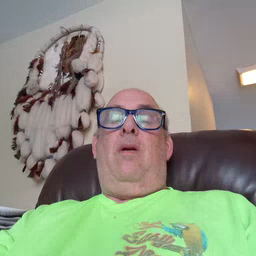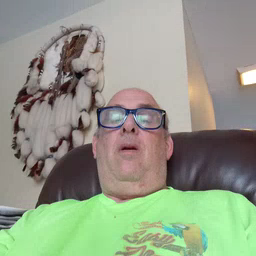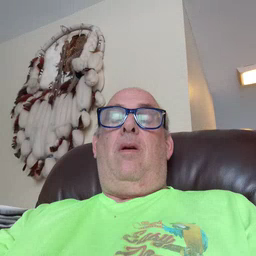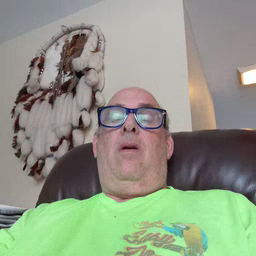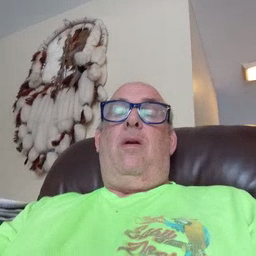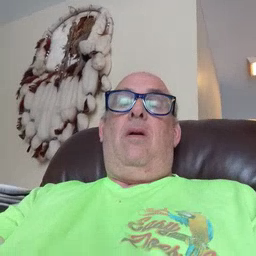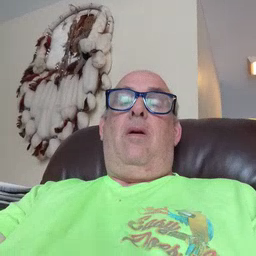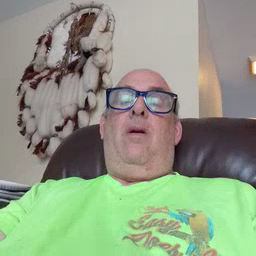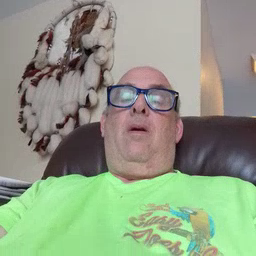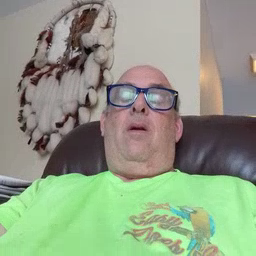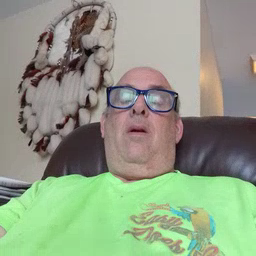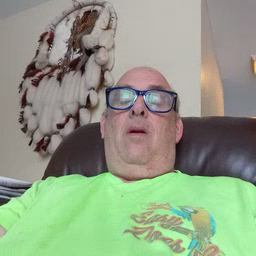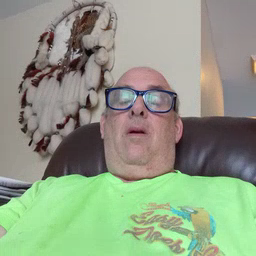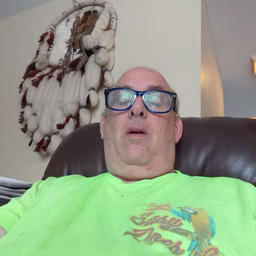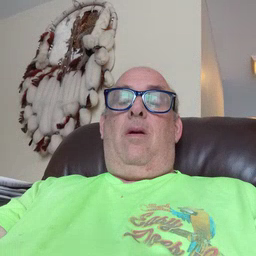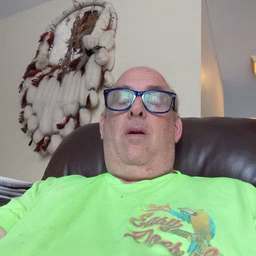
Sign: carrot